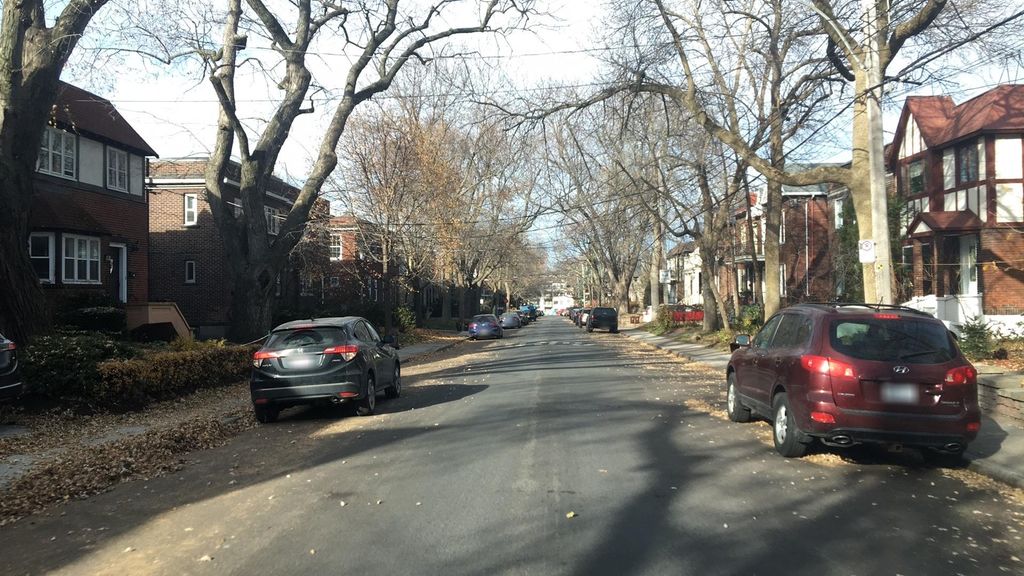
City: montreal